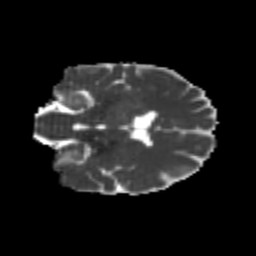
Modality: MD
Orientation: coronal
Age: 21
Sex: female
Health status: healthy
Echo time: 0.074 s